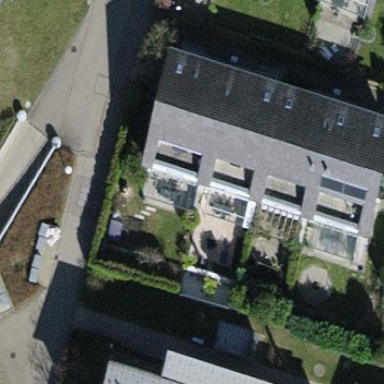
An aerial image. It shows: Building with tiled roof.